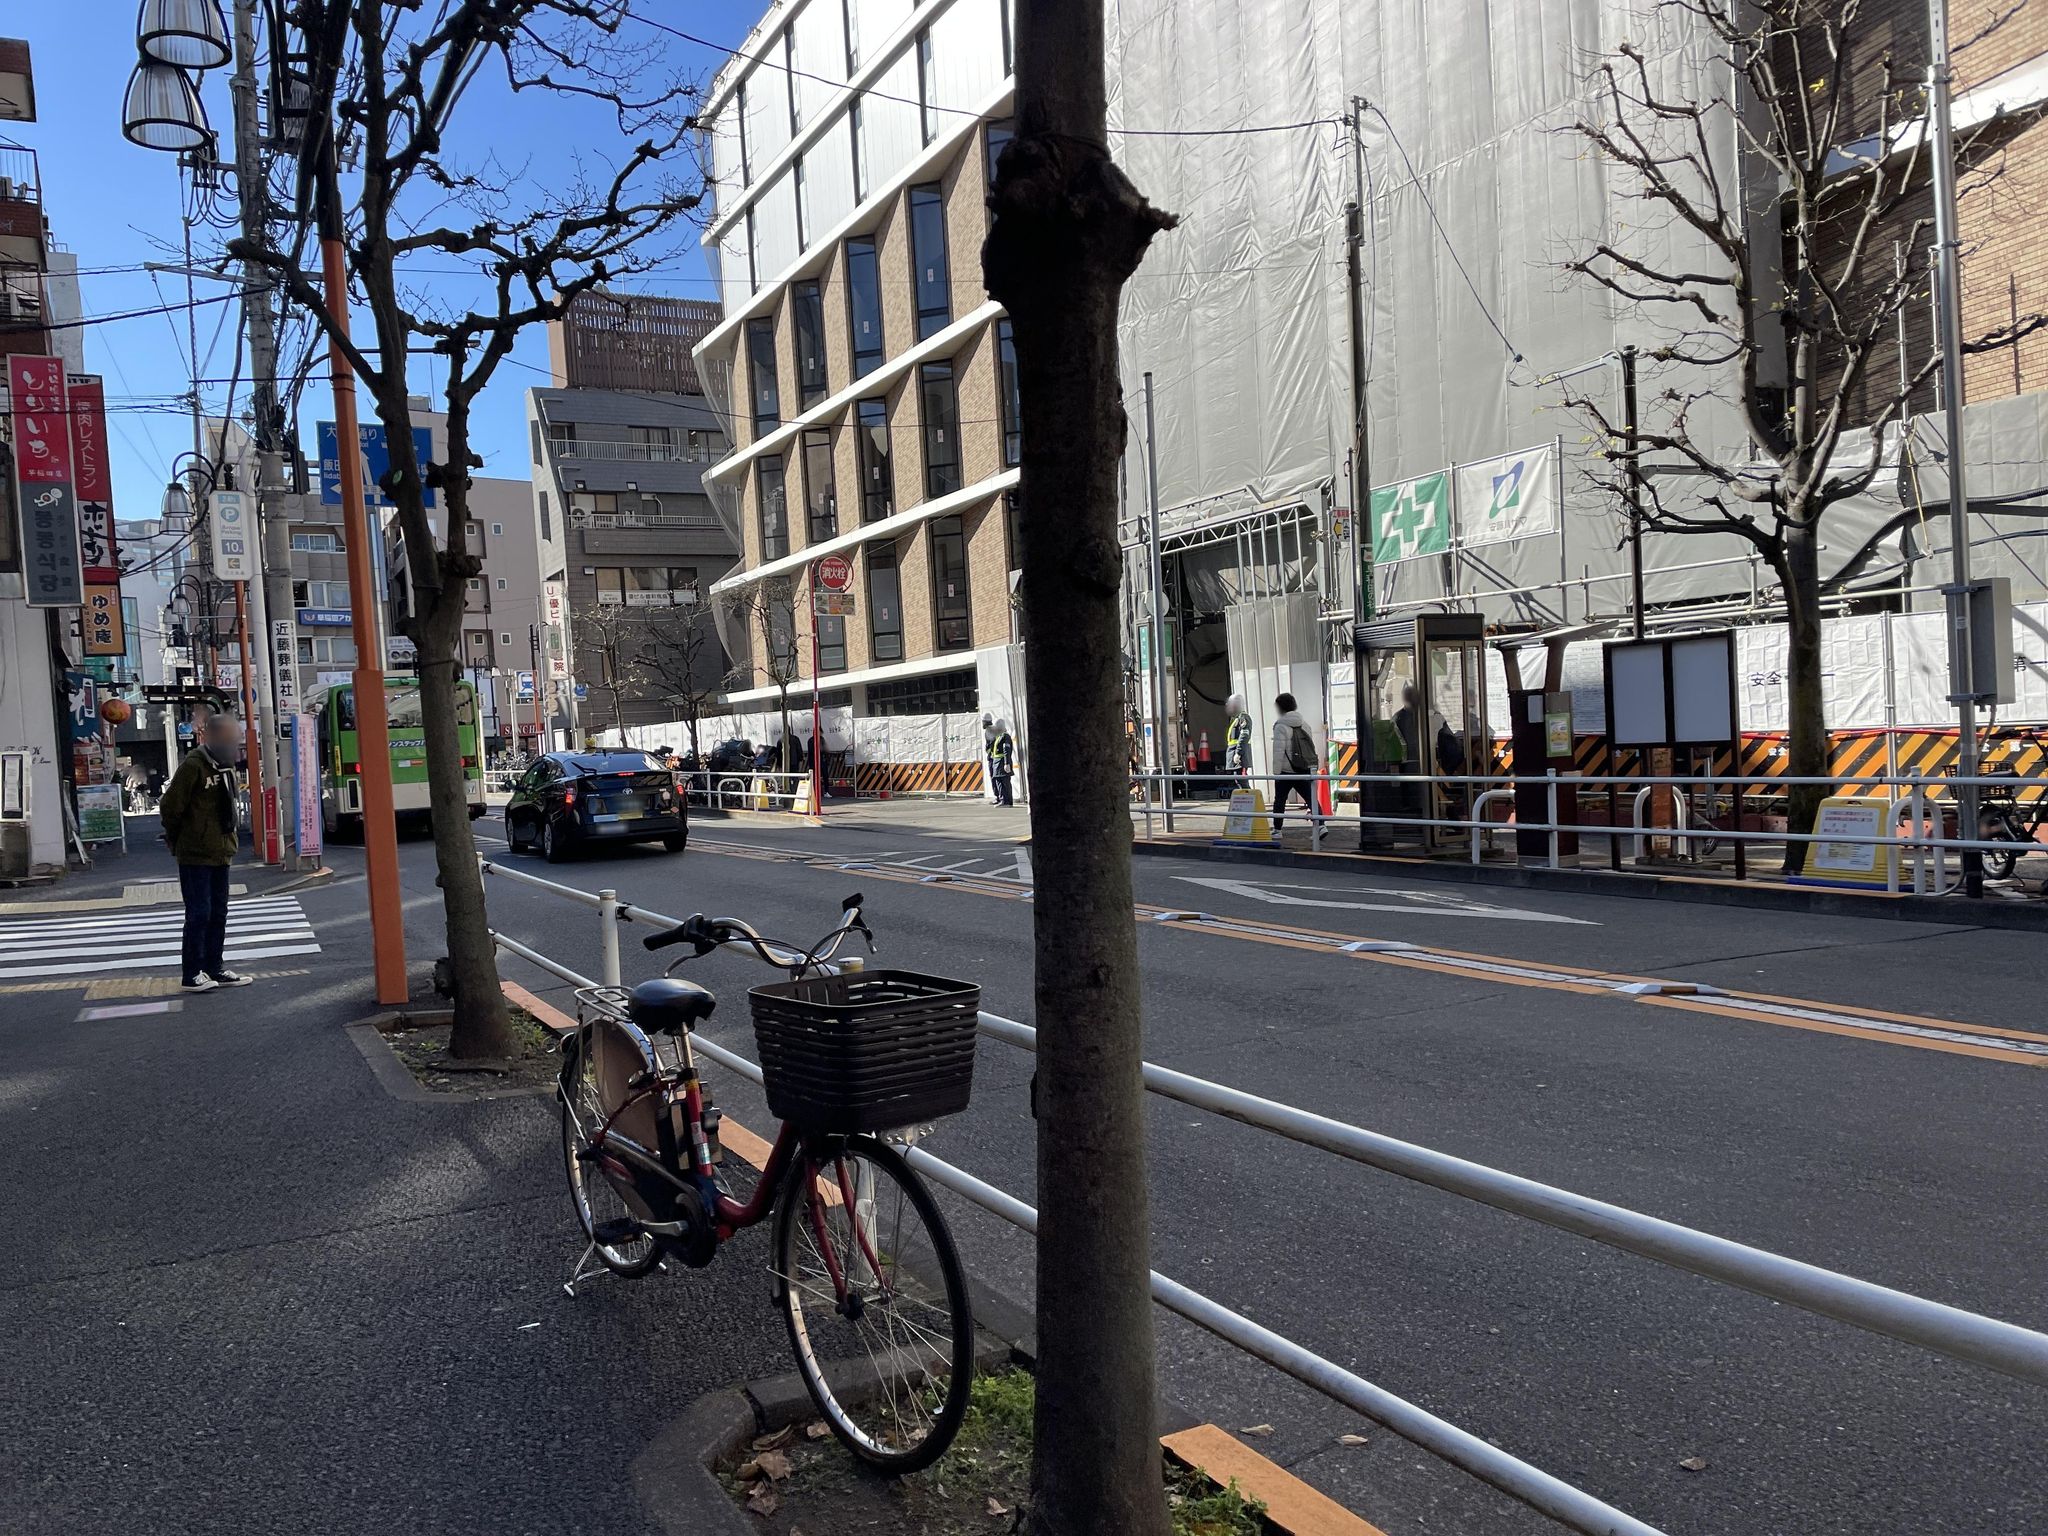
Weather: clear
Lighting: day
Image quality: good
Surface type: walking surface
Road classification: footway
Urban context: urban centre
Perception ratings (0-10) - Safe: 1.37, Lively: 8.73, Beautiful: 1.1, Boring: 2.83, Depressing: 2.09, Wealthy: 6.77